Brain MRI, t2w sequence, axial 2D slice.
Patient: age 50, sex F, weight 78 kg, height 1.78 m
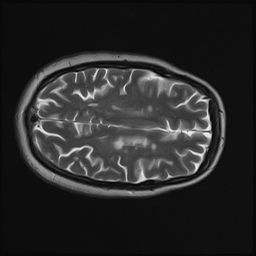